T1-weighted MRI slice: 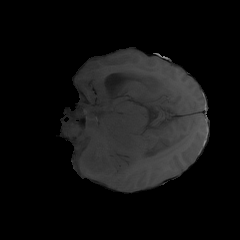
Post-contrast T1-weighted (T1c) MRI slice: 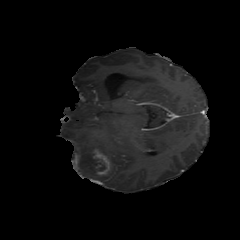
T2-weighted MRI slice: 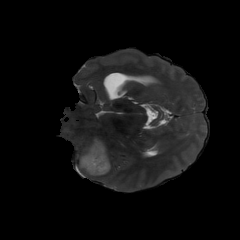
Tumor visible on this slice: yes